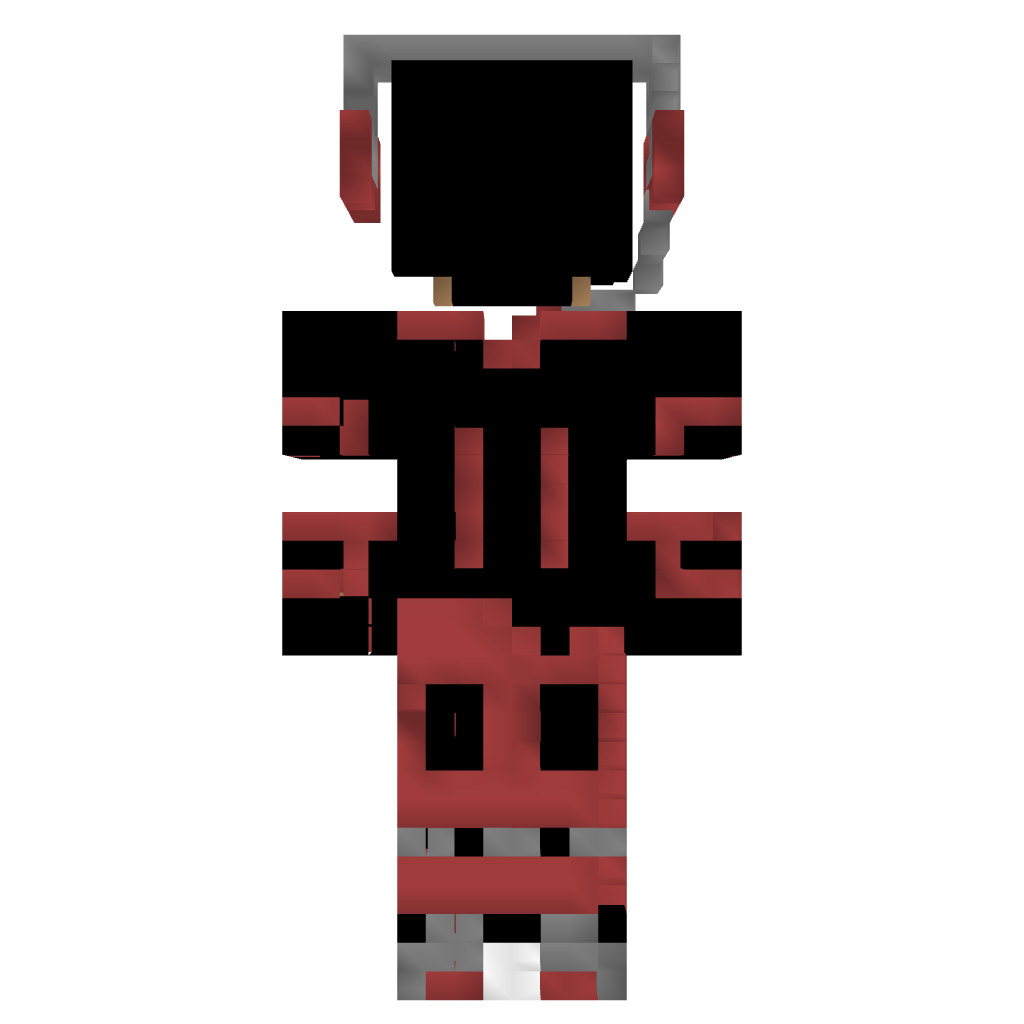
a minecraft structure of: My Skin Pixle Art bad low quality